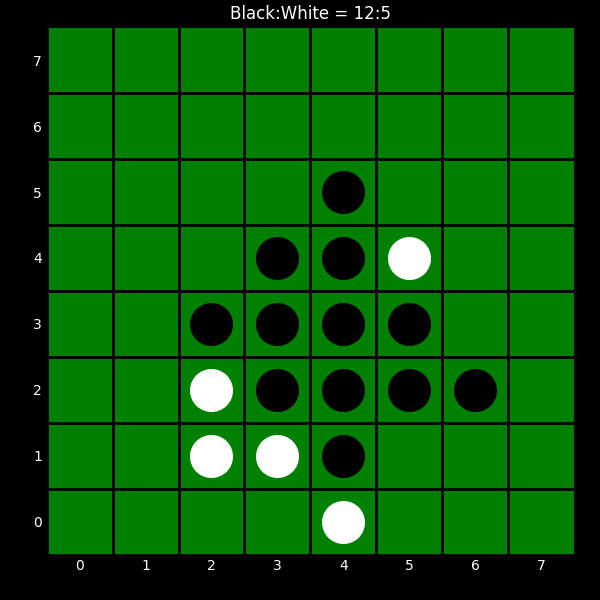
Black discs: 12
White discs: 5